Question: I have a problem with Firebase when using FirebaseUI. It adds an unwanted empty row when the condition is not 'true'.
I need to delete this Empty Row.
this is the image Show the problem :

'''
DatabaseReference databaseReference = FirebaseDatabase.getInstance().getReferenceFromUrl("*****");
FirebaseListAdapter<Opinions> firebaseListAdapter = new FirebaseListAdapter<Opinions>(this,Opinions.class,android.R.layout.two_line_list_item,databaseReference) {
@Override
protected void populateView(View v, Opinions model, int position) {
TextView textView1 = (TextView) v.findViewById(android.R.id.text1);
TextView textView2 = (TextView) v.findViewById(android.R.id.text2);
Typeface Myfont = Typeface.createFromAsset(getAssets(), "font/gernralfont.ttf");
textView1.setTypeface(Myfont);
textView2.setTypeface(Myfont);
textView2.setTextSize(17);
textView2.setTextColor(Color.parseColor("#6eaafc"));
textView1.setTextColor(Color.parseColor("#4d70a0"));
if (model.isApproval() == true)
{
textView1.setText( "
" + model.getStu_name() + " / " + model.getStu_feild() + "
" );
textView2.setText(model.getStu_comment() + "
");
}
}
};
hilist.setAdapter(firebaseListAdapter);
'''
How I can remove this empty line?
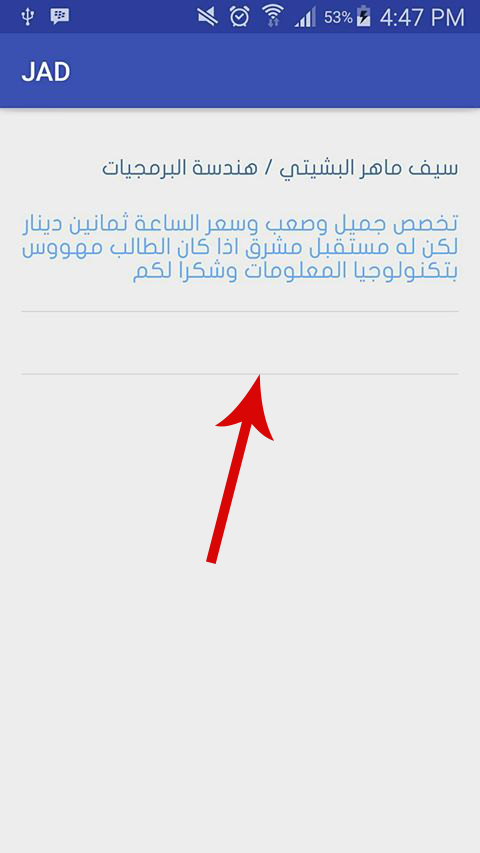
Answer: Your app is current reading data at the location. But since you're only interested in showing data that is approved, you should only read those child nodes.
You can do this with a <URL>, which you can then pass into the adapter instead of the current reference:
'''
DatabaseReference databaseReference = FirebaseDatabase.getInstance().getReferenceFromUrl("*****");
Query query = databaseReference.orderByChild("approval").equalTo(true);
FirebaseListAdapter<Opinions> firebaseListAdapter =
new FirebaseListAdapter<Opinions>(this, Opinions.class,
android.R.layout.two_line_list_item, query) {
...
'''